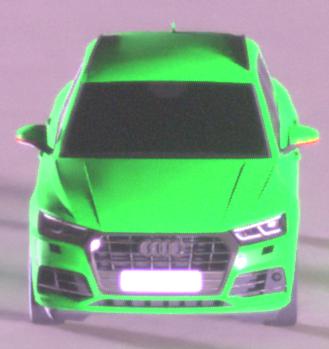
Make: Audi
Model: Q5 45 TFSI
Detailed model: Q5 (FY)
Model produced from: 2019/01
Model produced until: 2019/05
Doors: 5
Color: green
Road condition: dry road
Daytime: midday
Contrast: medium contrast